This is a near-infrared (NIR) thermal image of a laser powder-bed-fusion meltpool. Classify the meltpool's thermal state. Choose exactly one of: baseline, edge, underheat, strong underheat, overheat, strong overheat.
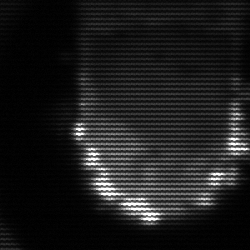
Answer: baseline